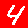
Digit: 4